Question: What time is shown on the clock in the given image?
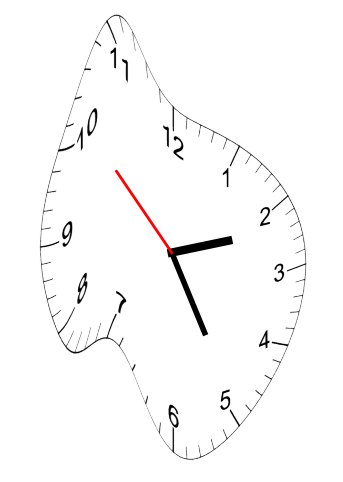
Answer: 02:24:52